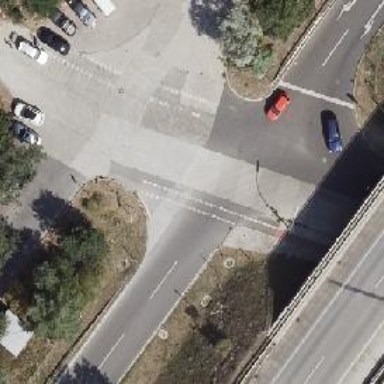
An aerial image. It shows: Service road with concrete plates surface. There is cycle lane on the left side of the road.